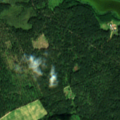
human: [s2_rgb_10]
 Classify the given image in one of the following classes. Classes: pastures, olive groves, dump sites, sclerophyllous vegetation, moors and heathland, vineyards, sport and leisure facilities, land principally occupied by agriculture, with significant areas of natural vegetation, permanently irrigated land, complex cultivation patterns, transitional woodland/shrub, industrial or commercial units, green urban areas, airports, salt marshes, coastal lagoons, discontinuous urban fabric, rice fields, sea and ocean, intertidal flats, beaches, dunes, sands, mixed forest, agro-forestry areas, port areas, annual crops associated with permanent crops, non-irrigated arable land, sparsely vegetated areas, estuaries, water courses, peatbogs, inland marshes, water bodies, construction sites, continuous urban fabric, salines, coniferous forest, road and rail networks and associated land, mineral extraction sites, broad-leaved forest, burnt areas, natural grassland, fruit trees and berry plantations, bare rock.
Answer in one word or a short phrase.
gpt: non-irrigated arable land, coniferous forest, mixed forest, water bodies